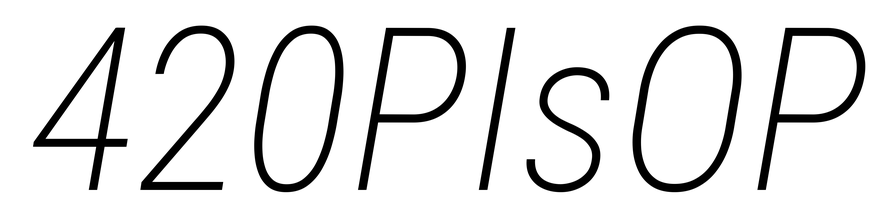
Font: Roboto-Italic_Condensed_ExtraLight_Italic